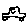
Label: car